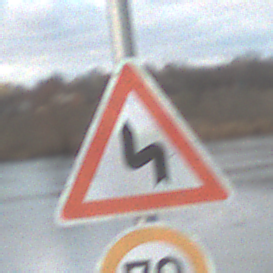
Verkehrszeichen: DoppelkurveZunaechstLinks
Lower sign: Geschwindigkeit70
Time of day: SunriseSunset
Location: Outdoor (RoadRail)
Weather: PartlyCloudy
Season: NotSpecified
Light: Natural